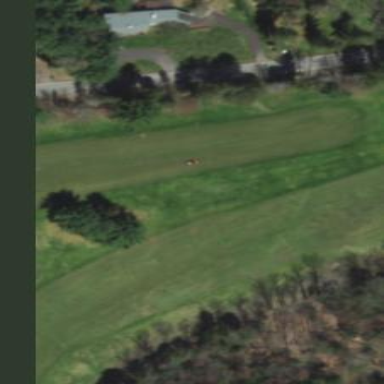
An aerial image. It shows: Golf fairway in the image.